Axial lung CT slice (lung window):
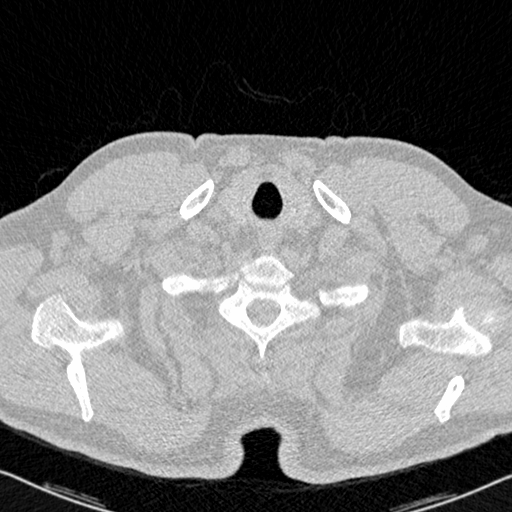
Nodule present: no